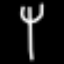
Label: fork